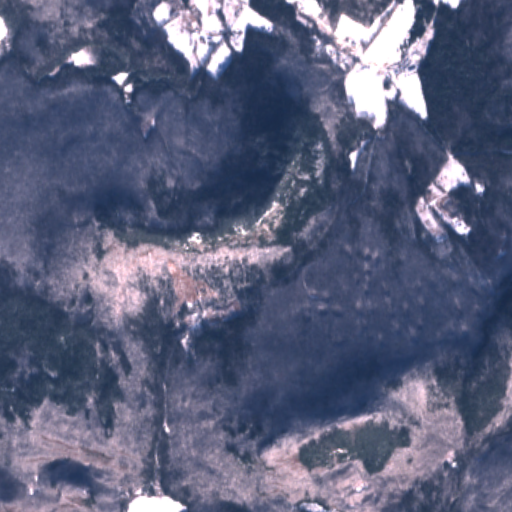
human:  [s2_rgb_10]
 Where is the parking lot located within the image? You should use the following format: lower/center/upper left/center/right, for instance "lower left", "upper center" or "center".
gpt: The parking lot is located in the lower left of the image.
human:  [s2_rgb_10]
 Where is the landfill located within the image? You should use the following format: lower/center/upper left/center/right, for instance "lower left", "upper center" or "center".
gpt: There is no landfill in the image.